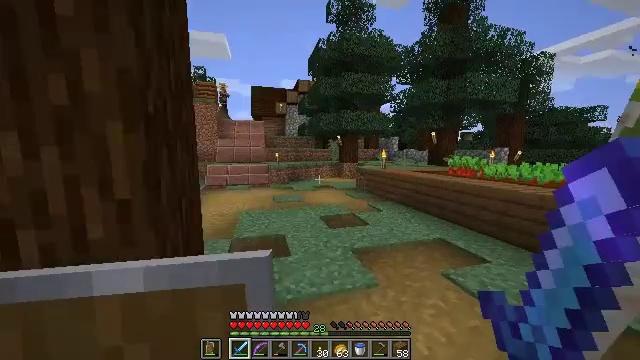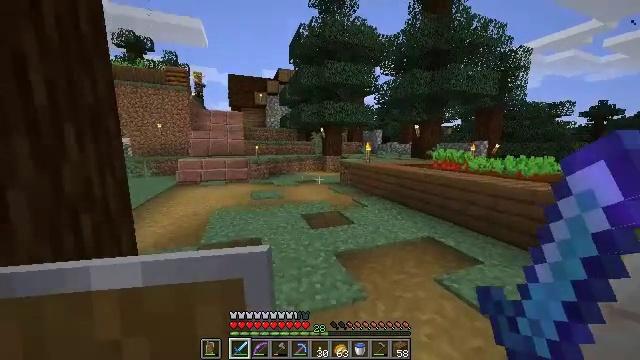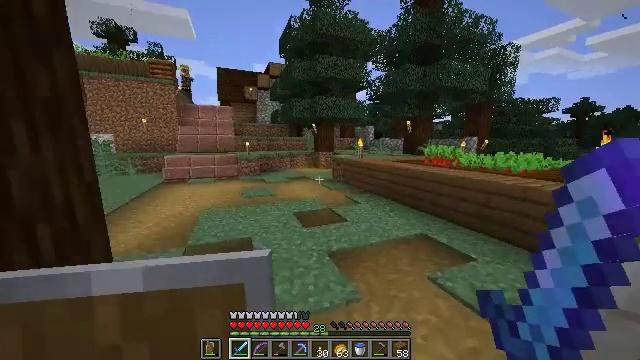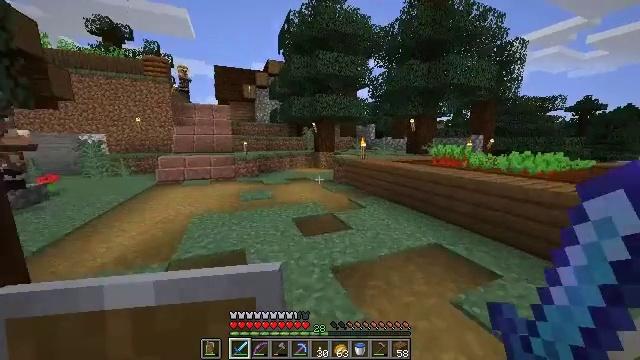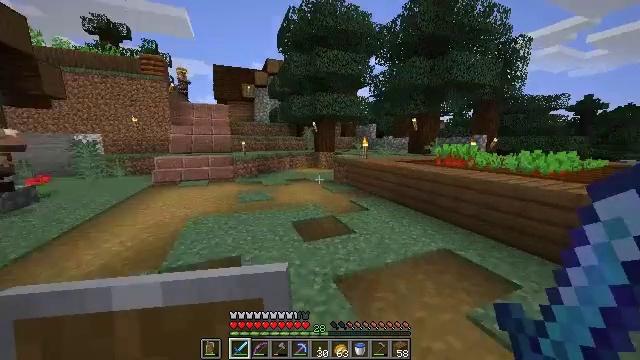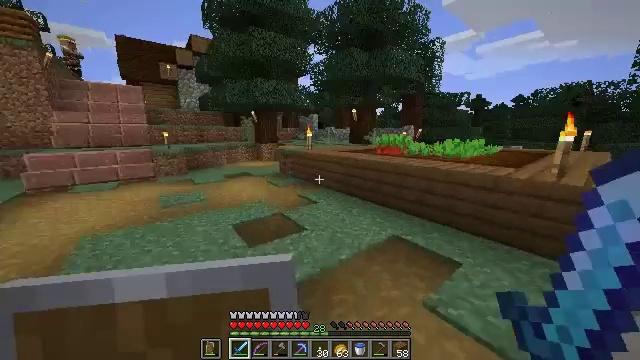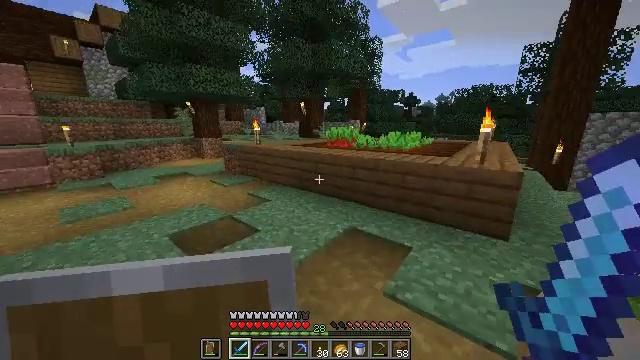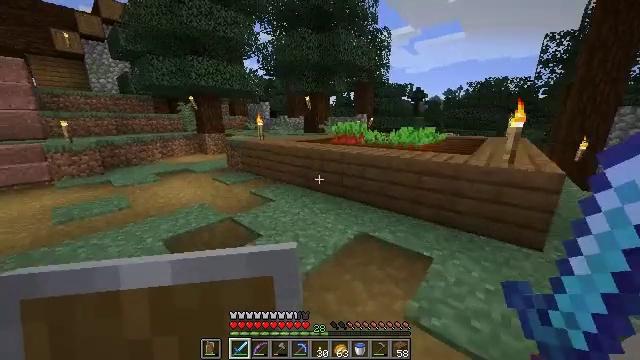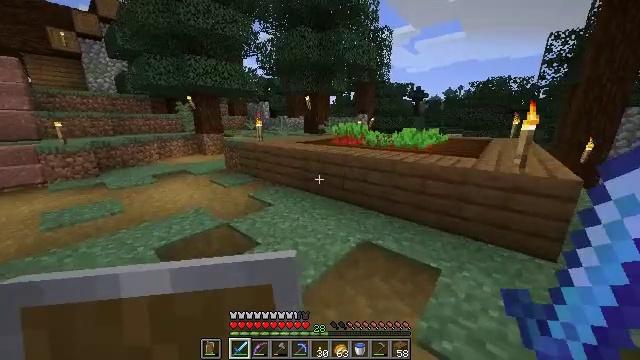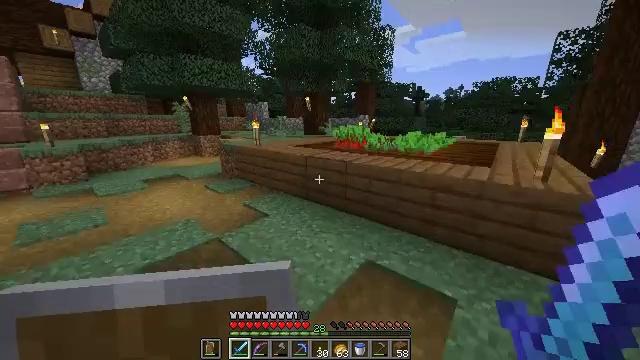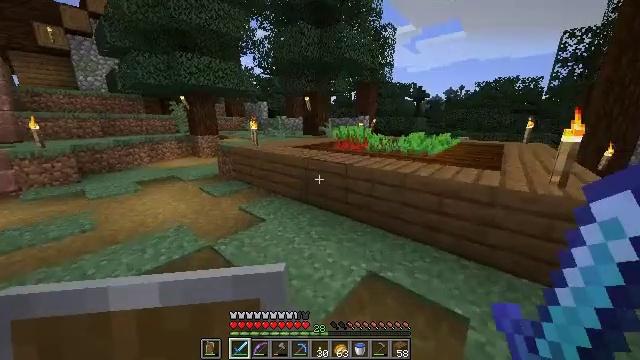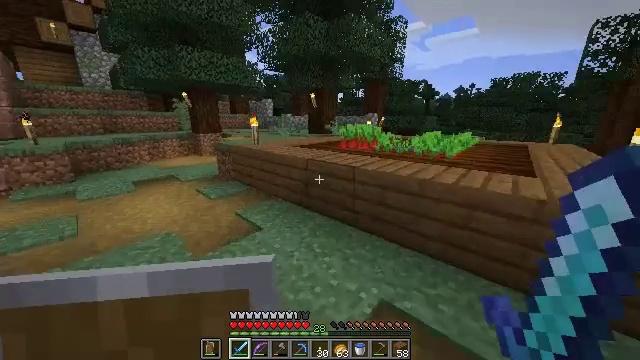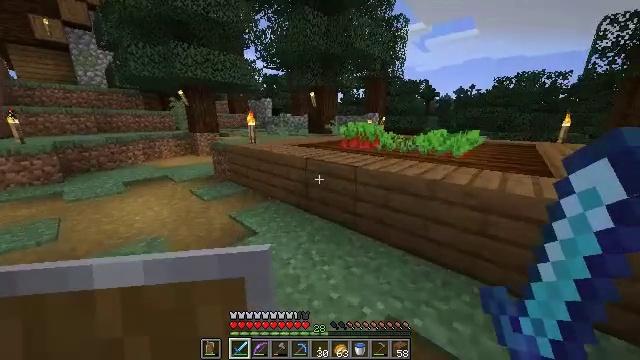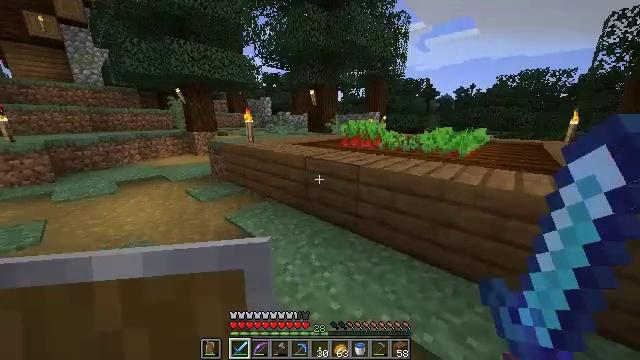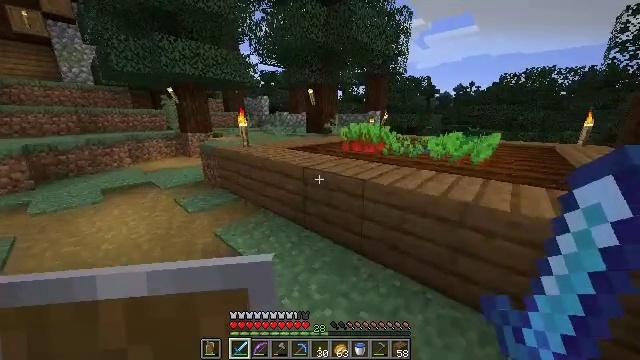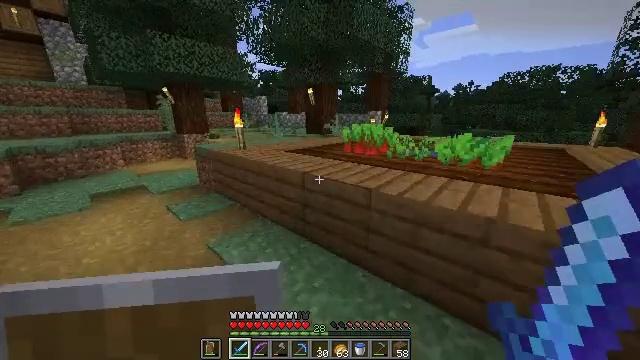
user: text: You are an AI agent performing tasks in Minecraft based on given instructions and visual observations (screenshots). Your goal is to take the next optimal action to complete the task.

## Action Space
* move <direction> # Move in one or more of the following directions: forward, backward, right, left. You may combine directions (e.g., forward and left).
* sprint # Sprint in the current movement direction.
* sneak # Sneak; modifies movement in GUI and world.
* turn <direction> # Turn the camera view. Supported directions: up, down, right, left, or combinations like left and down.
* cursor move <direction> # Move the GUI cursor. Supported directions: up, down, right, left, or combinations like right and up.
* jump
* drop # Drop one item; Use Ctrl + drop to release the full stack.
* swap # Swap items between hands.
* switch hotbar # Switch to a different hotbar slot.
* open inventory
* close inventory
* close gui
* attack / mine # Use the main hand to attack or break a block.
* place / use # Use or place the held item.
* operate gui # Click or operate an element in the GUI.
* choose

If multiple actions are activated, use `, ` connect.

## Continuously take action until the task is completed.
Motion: motion action
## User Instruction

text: Pull up beetroots from the soil.
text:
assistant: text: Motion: move forward, sprint, turn right and down
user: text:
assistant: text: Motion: move forward, turn right and down
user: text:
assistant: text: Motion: move forward
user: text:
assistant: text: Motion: move forward
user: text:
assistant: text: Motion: move forward, turn right and down
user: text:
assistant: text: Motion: move forward, turn right and down
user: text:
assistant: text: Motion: move forward, turn left and down
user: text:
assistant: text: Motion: move forward
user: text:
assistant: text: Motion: move forward
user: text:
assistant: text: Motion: move forward
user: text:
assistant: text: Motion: move forward, turn left
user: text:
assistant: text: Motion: move forward
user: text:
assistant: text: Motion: move forward
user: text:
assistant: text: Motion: move forward
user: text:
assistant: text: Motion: move forward
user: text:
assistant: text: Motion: move forward, turn right and down
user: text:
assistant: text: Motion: move forward, jump
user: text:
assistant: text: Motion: move forward, jump
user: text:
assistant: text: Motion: move forward, jump
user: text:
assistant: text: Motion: move forward, turn right and down
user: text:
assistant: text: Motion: turn down, close inventory
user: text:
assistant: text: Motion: close inventory
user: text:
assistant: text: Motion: cursor move right and down, open gui
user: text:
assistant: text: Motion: cursor move right and down
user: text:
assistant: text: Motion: sneak, cursor move right and down
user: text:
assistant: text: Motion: sneak, cursor move right
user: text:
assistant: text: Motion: sneak, cursor move right
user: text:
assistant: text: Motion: sneak, cursor move right
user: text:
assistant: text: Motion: sneak
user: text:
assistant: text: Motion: sneak, operate gui